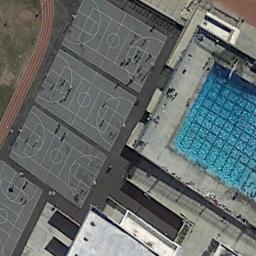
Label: basketball_court